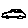
Label: car